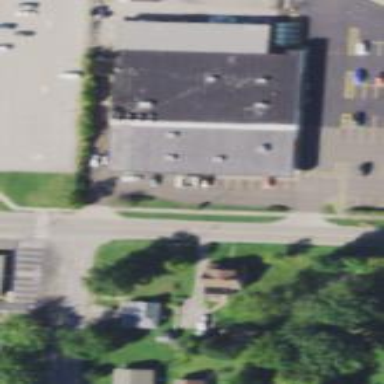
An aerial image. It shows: Hardware shop located inside building.